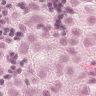
Metastatic tissue present: yes